Question: What is shown?
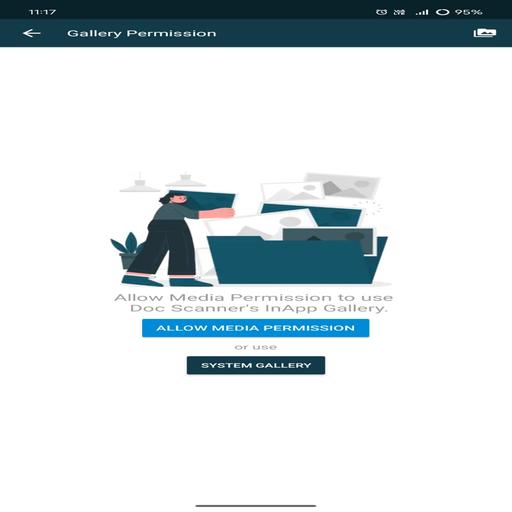
Answer: Gallery permission